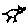
Label: cat